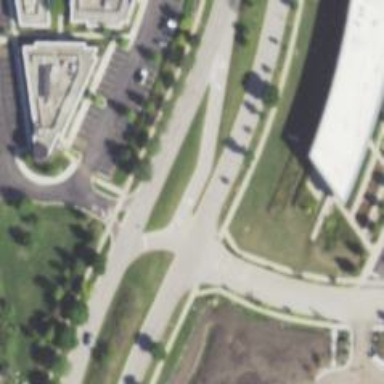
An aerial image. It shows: Asphalt road with secondary link designation.